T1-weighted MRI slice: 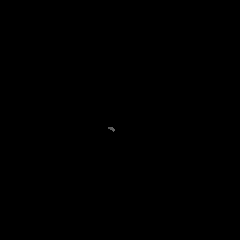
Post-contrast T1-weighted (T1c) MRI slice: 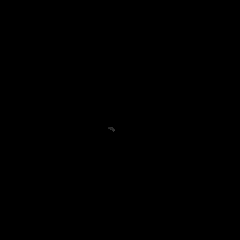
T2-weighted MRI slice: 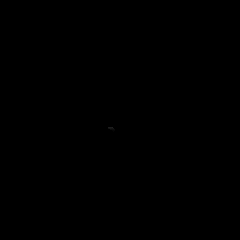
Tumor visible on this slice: no